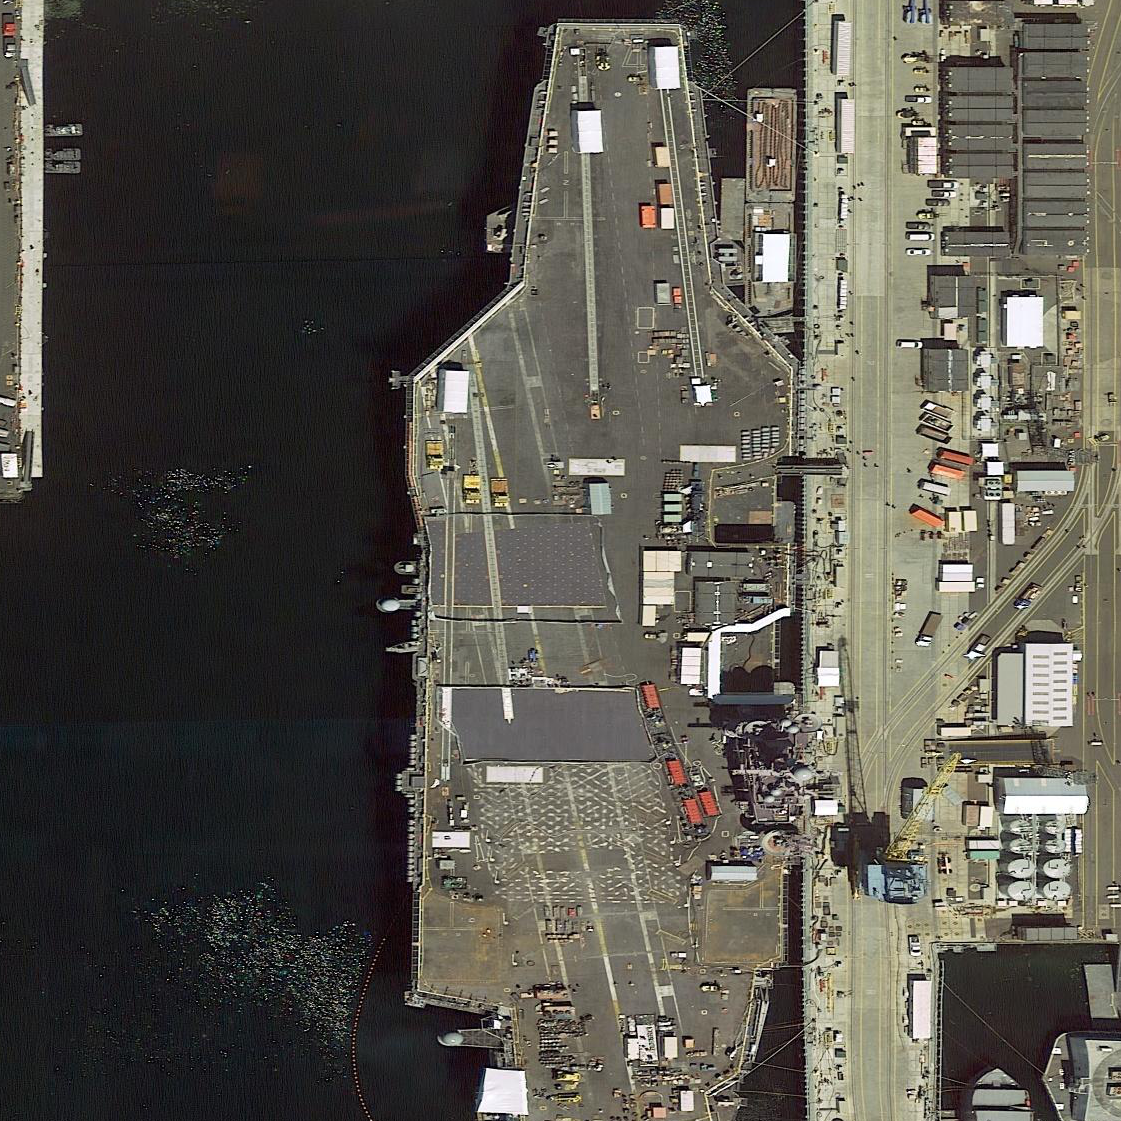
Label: aircraft_carrier